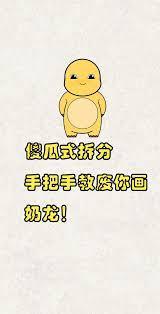
Label: nailong